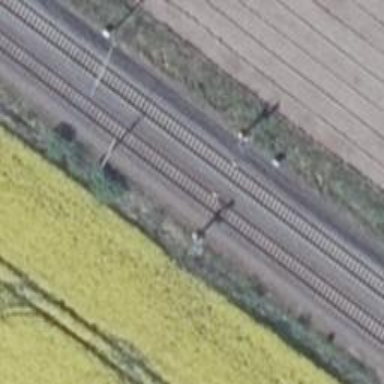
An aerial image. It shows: Railway signal.